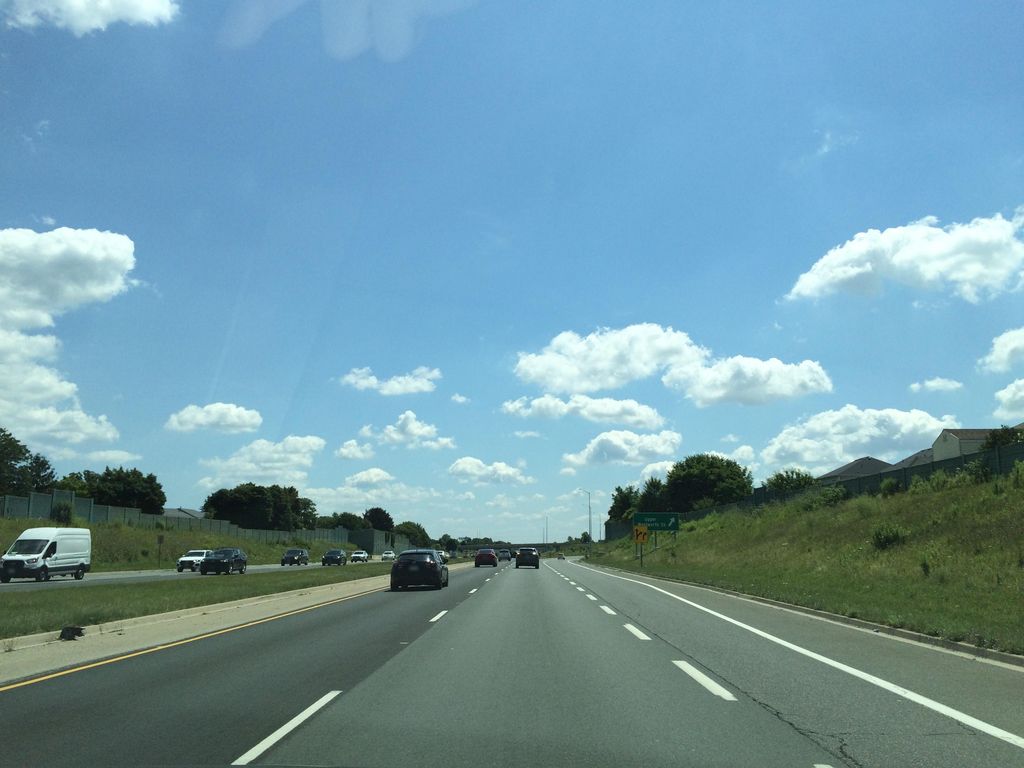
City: hamilton